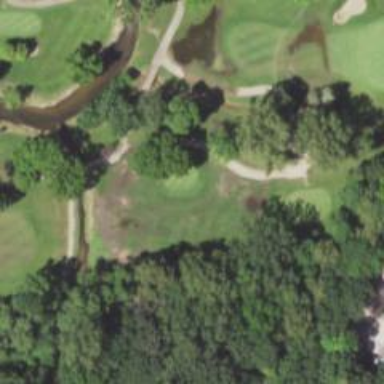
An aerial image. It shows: Path for golf carts.